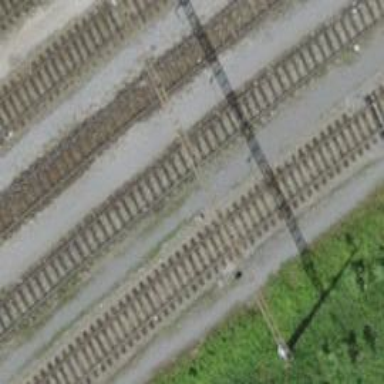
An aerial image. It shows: Rail siding with electrified contact lines. The railway operates at voltages of 3000 and 15000 volts.